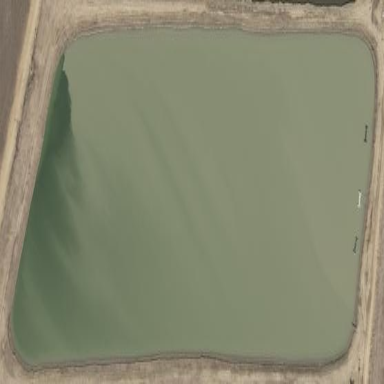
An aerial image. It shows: Aquaculture pond surrounded by natural water.